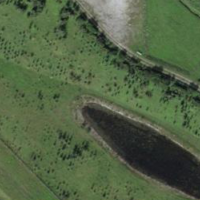
EUNIS habitat code: 56
Species observed at this site:
Acer pseudoplatanus